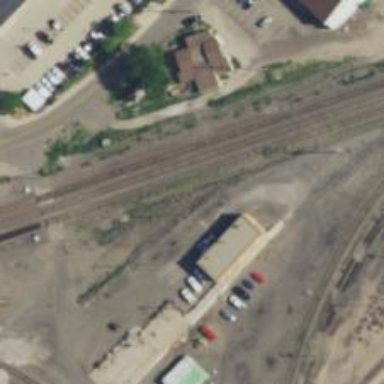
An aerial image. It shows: Railway spur service.